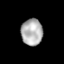
Tissue: lung
Cell type: Epithelial cells
Senescence score: 0.2438
Nuclear area (px): 560
Mean DAPI intensity: 176.096